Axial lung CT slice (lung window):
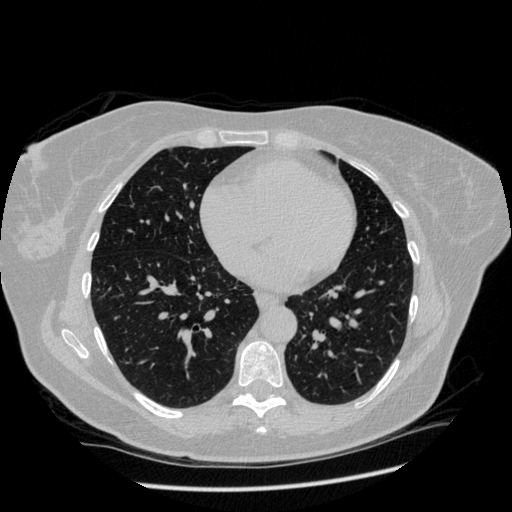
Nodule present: no